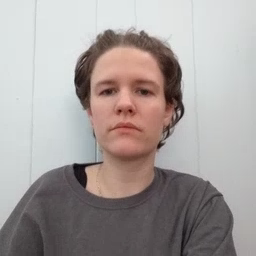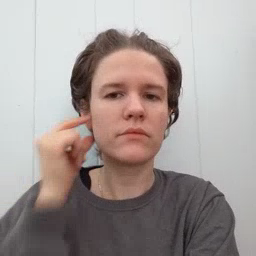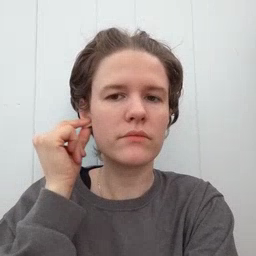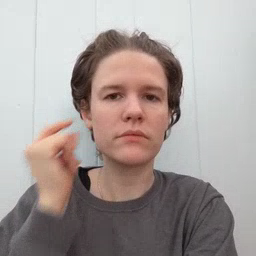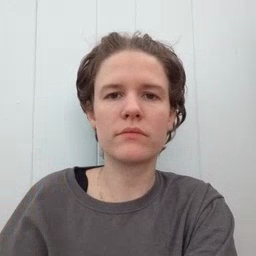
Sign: ear